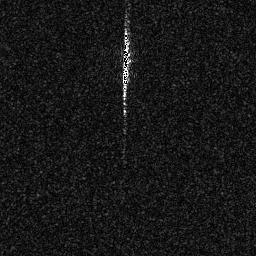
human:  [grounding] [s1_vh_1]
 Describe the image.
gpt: In the satellite image, there is  <ref>1 medium ship </ref> <box>[[46, 10, 51, 33, 0]]</box> located at top.